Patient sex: M
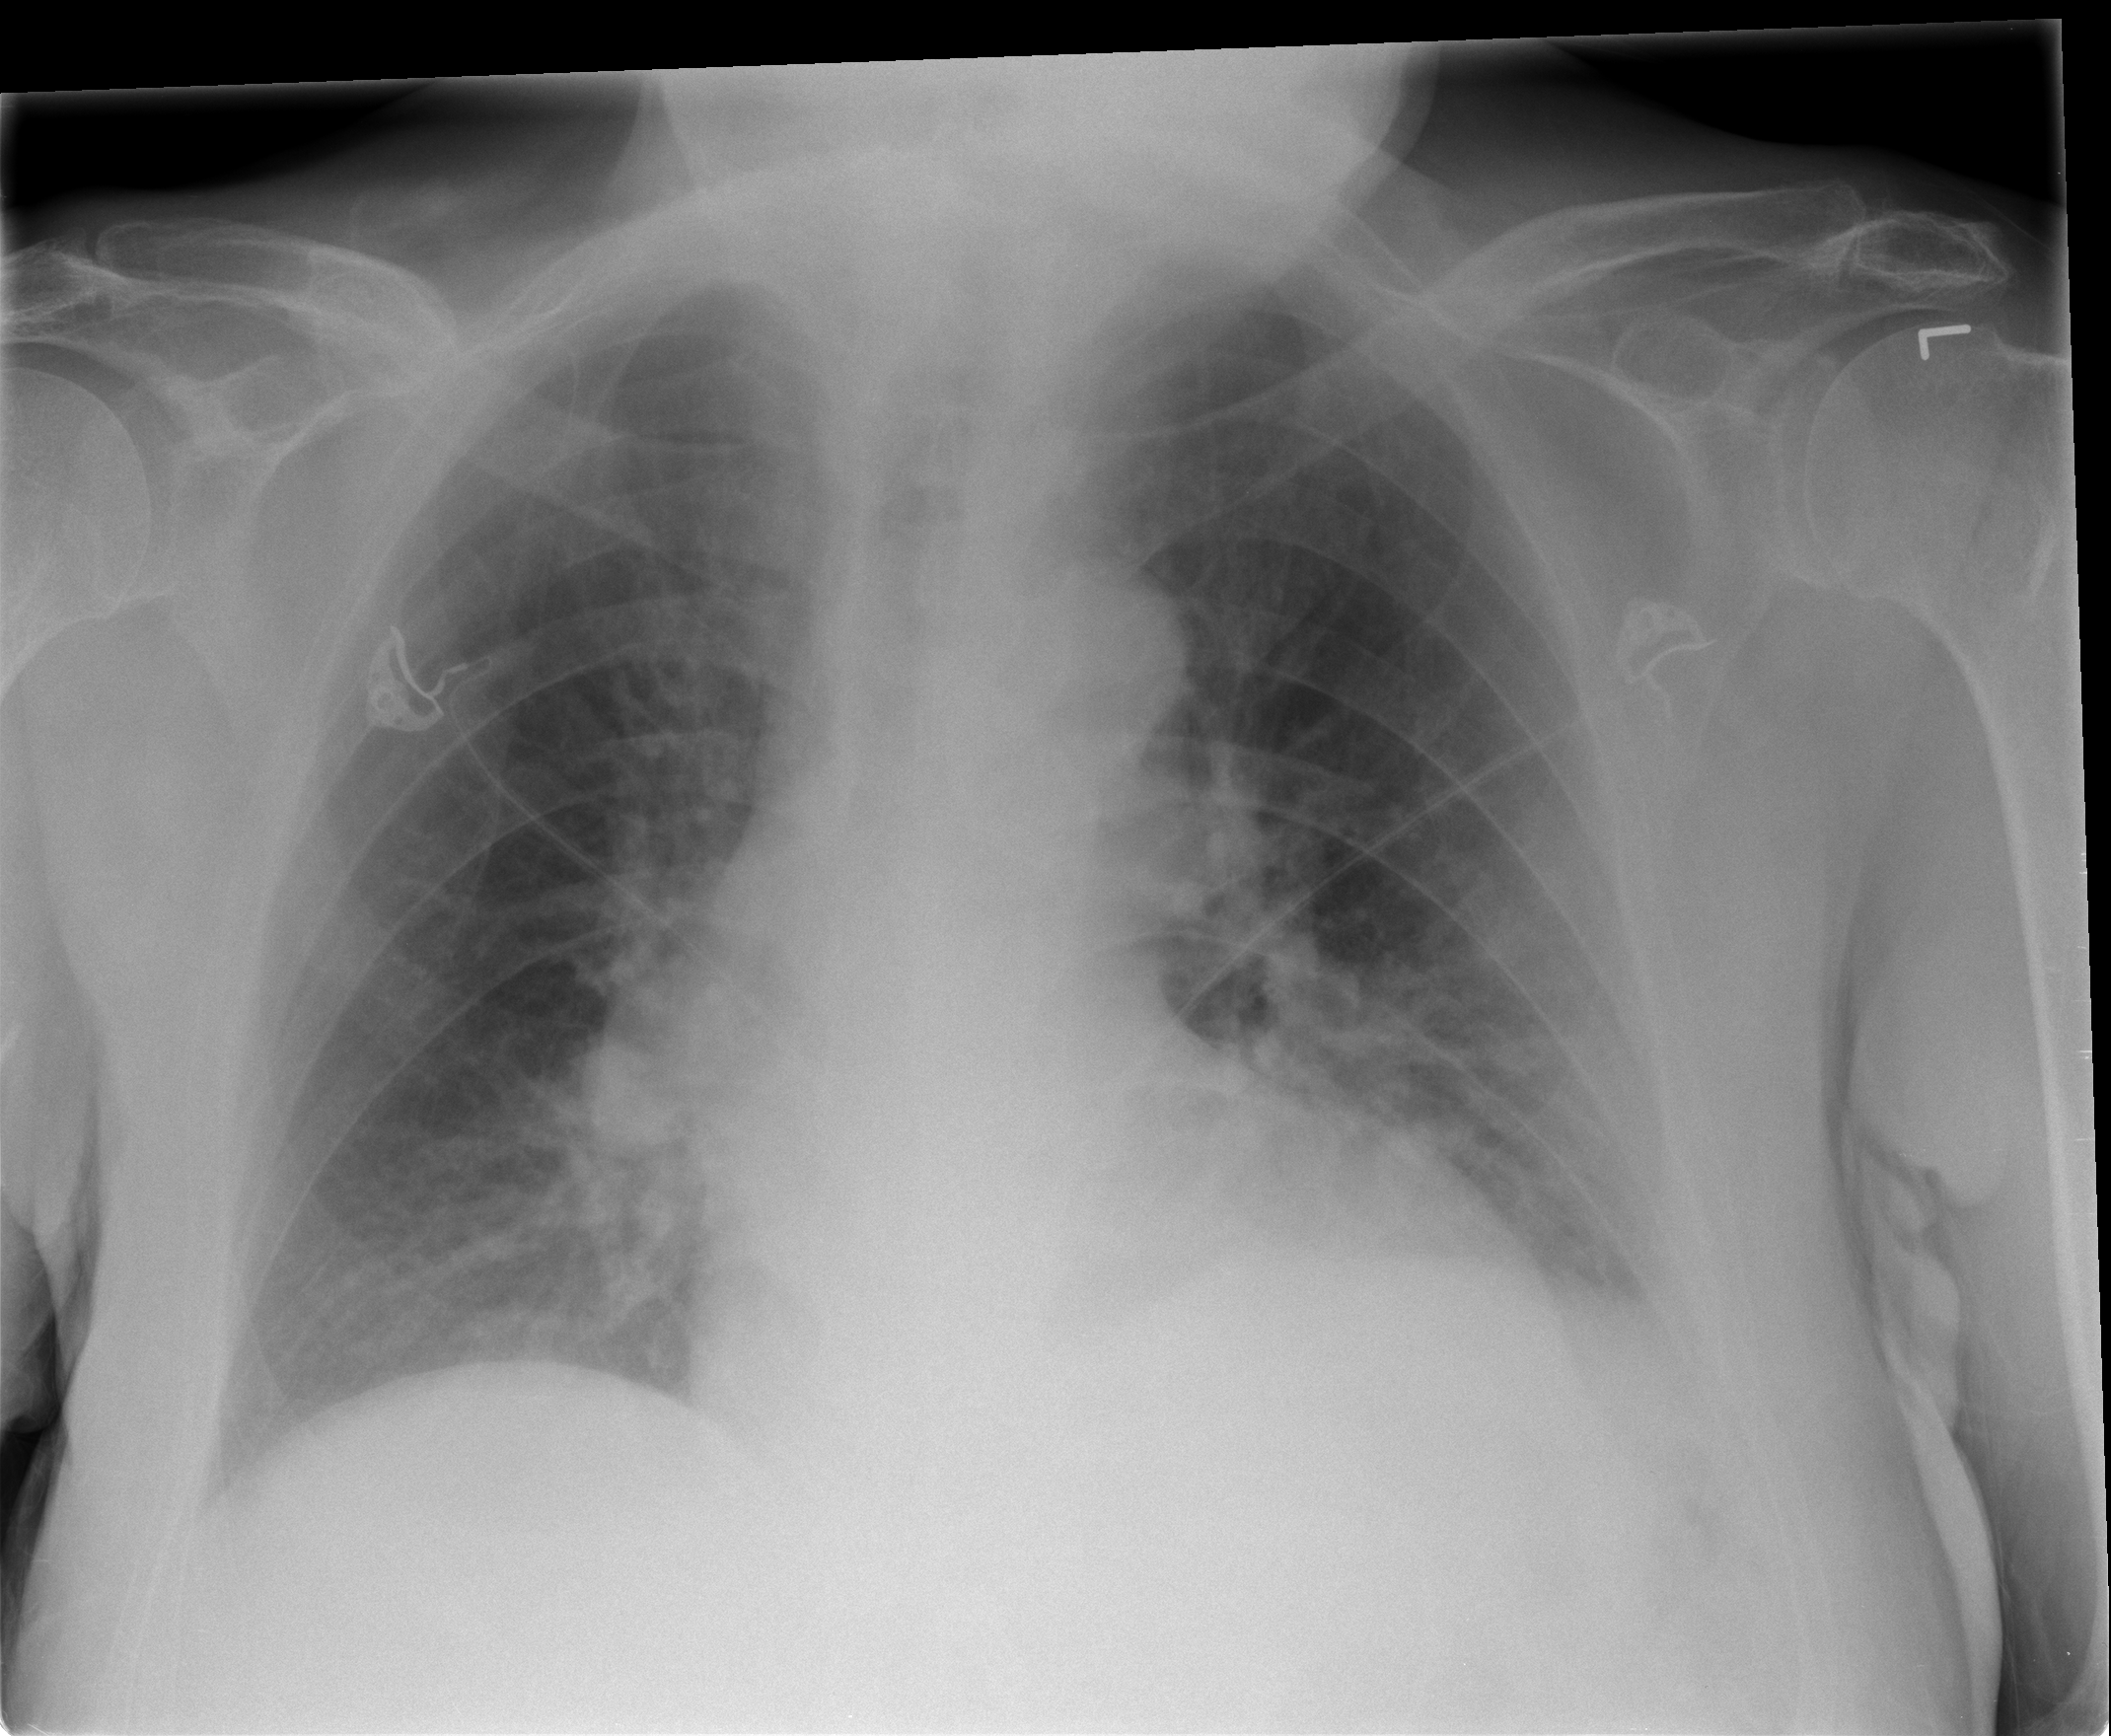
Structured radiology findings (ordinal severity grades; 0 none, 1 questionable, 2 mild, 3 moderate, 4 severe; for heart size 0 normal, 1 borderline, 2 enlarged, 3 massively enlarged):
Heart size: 1
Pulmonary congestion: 0
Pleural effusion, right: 0
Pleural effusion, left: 2
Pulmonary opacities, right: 0
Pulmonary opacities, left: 2
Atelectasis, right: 2
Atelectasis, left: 1